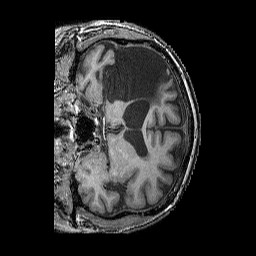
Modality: T1w
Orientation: coronal
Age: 52
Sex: male
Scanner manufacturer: siemens
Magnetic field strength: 3 T
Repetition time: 2.25 s
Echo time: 0.00415 s